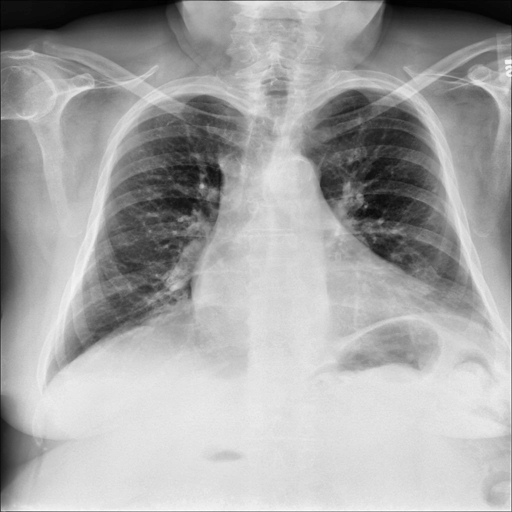
Finding: NORMAL